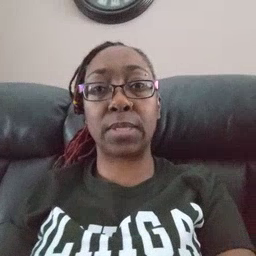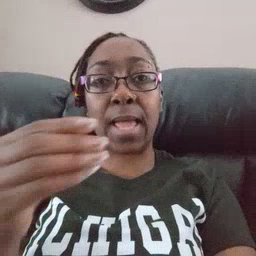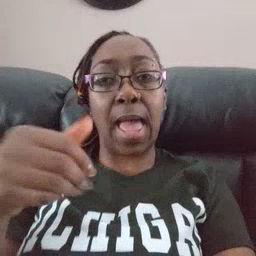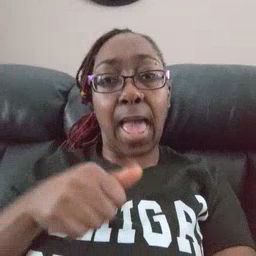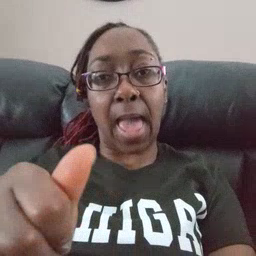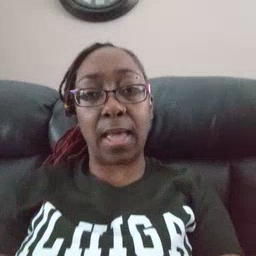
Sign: hide